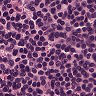
Metastatic tissue present: no